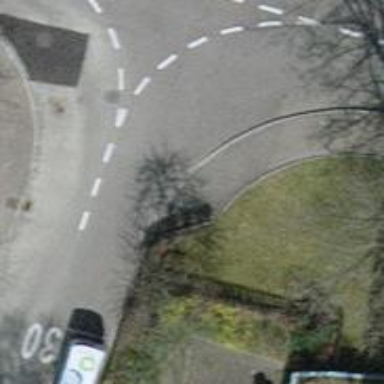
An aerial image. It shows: Kerb barrier.